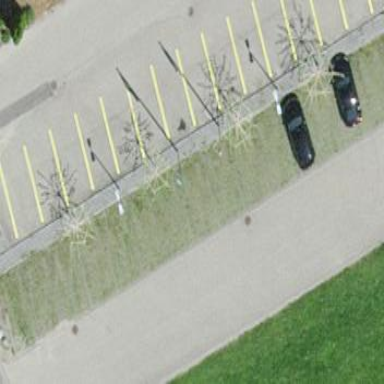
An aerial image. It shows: Parking area.